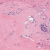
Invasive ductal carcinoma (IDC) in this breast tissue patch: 0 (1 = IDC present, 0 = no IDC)